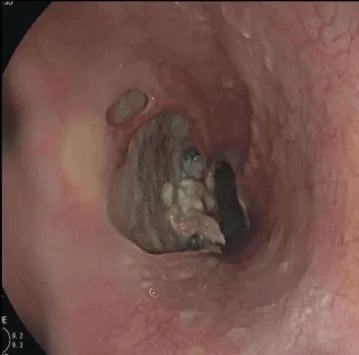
EGD showing esophageal ulcers. . Image in the left (A) was taken at the first EGD at the level of the middle esophagus, where an esophageal ulcer can be appreciated, which was biopsied.
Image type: endoscopy (gi_endoscopy)